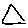
Label: triangle